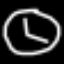
Label: clock